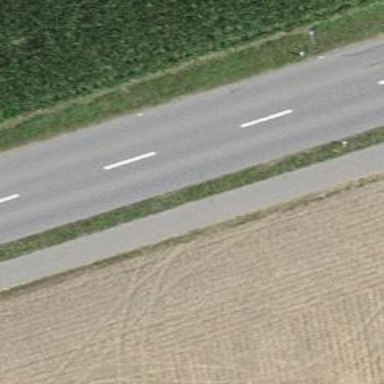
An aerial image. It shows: Tertiary road.